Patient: sex M, age 63
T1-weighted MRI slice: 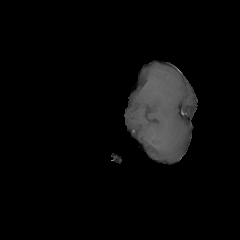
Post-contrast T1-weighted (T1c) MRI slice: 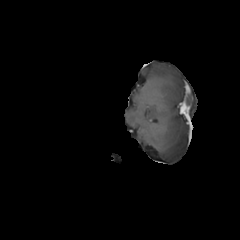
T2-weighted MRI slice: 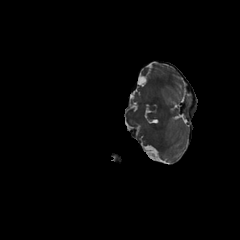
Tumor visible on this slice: no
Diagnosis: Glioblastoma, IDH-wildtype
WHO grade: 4